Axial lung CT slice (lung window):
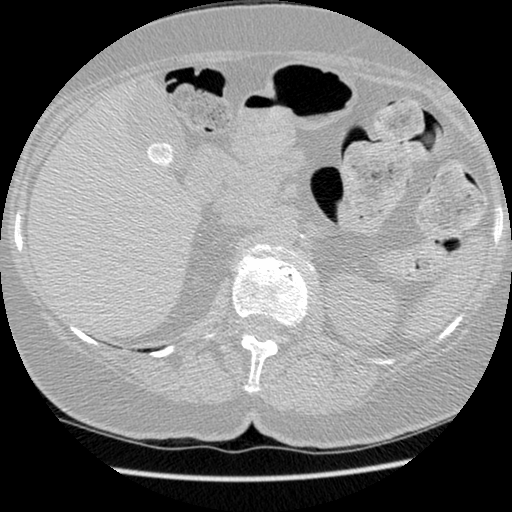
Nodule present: no